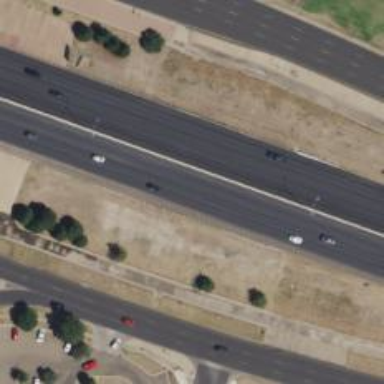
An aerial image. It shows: Motorway.